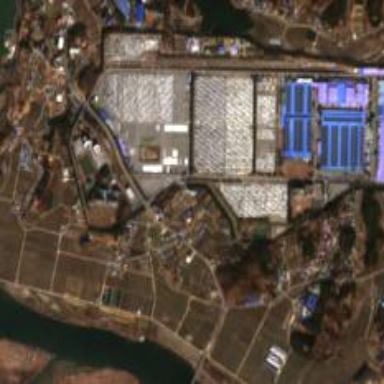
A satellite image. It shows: Industrial area with works focusing on producing cars.